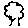
Label: tree